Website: lowes
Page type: stored-credit-cards
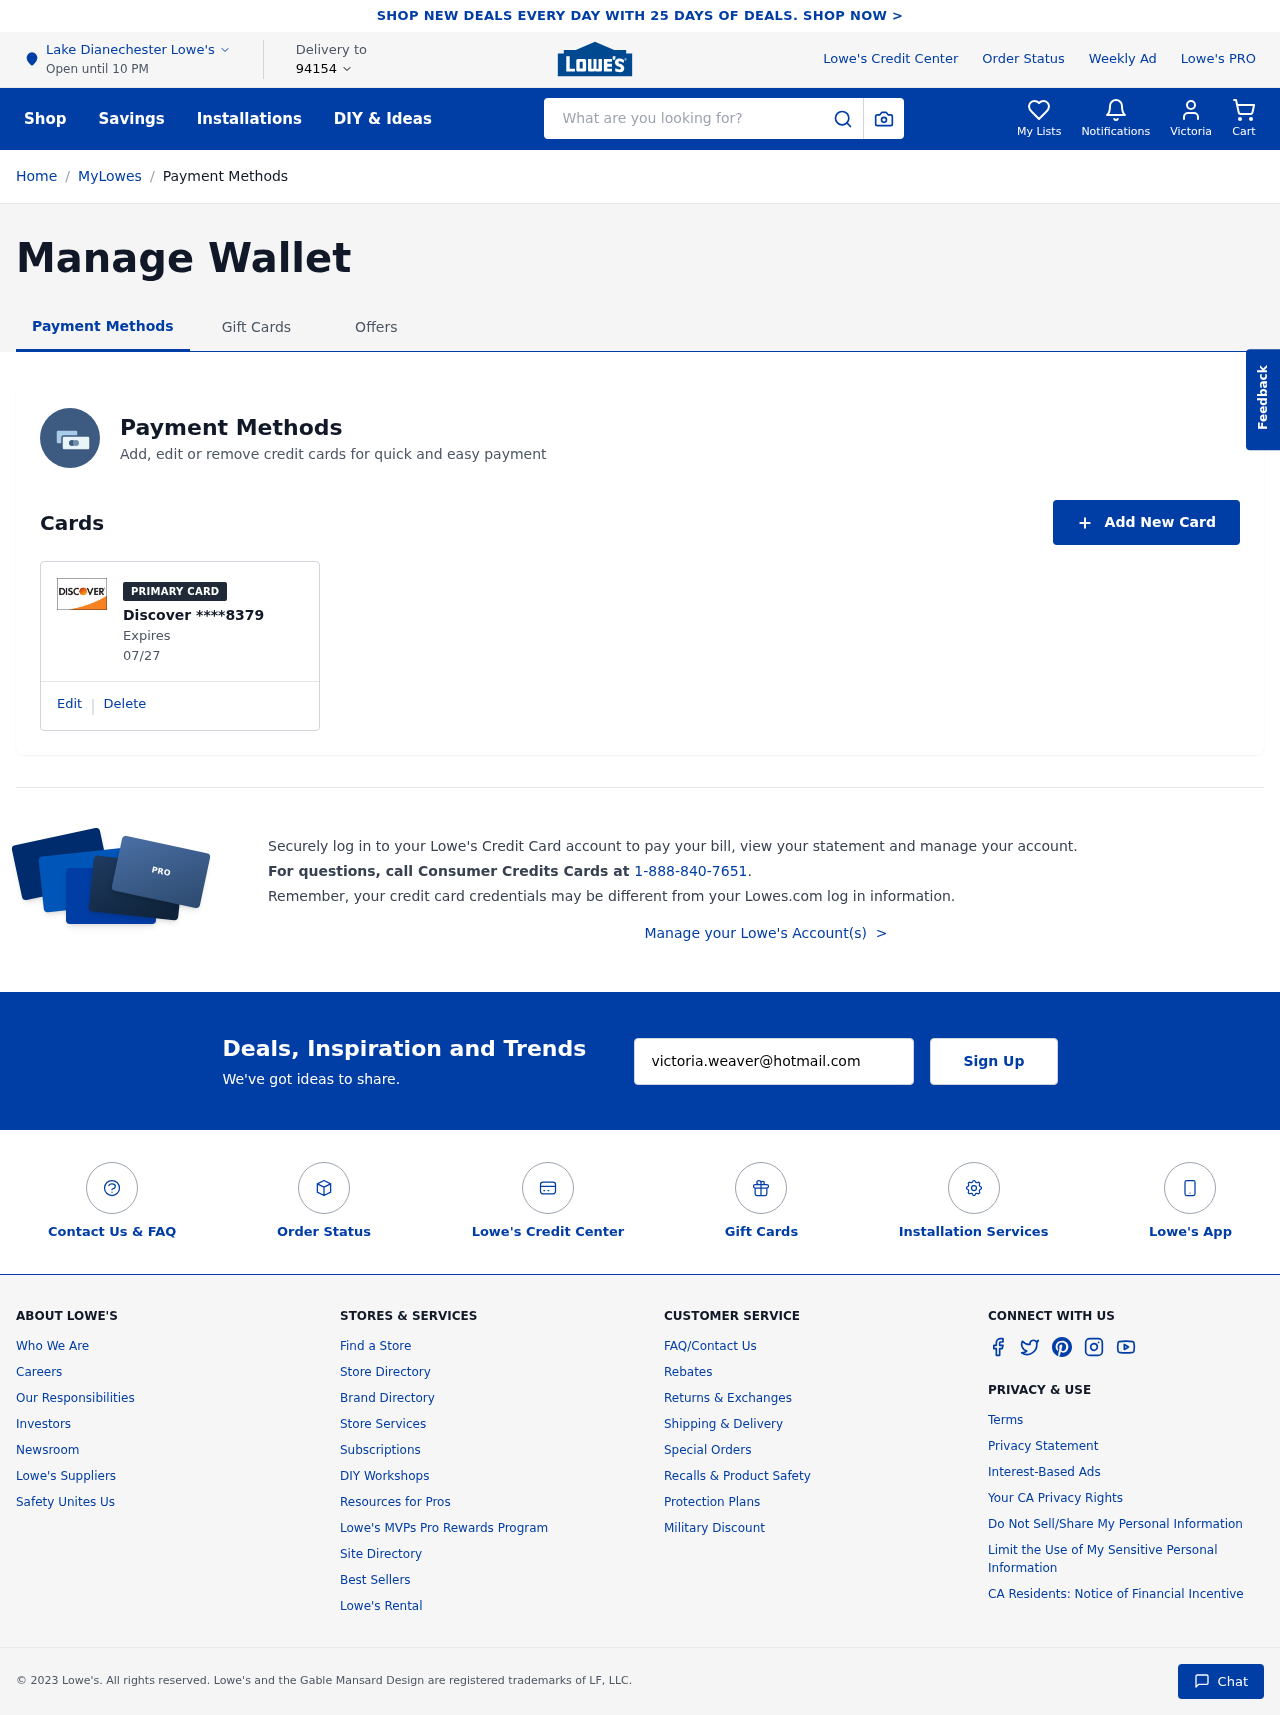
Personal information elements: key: PII_CARD_EXPIRY
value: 07/27
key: PII_CARD_LAST4
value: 8379
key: PII_CARD_TYPE
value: Discover
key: PII_CITY
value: Lake Dianechester
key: PII_EMAIL
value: victoria.weaver@hotmail.com
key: PII_FIRSTNAME
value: Victoria
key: PII_POSTCODE
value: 94154
Search elements: key: HEADER_SEARCH
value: What are you looking for?